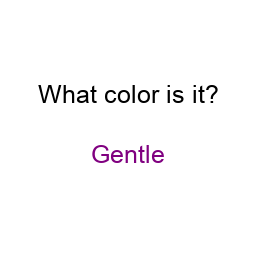
Color: purple
Background color: white
Question text color: black